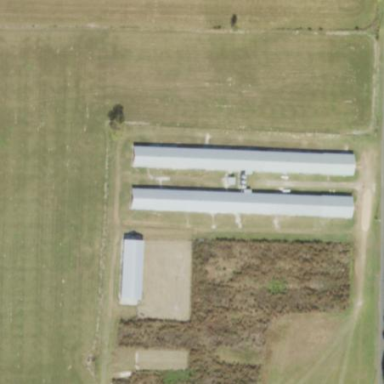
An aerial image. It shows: Poultry farmyard is depicted in the image.